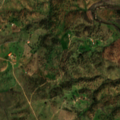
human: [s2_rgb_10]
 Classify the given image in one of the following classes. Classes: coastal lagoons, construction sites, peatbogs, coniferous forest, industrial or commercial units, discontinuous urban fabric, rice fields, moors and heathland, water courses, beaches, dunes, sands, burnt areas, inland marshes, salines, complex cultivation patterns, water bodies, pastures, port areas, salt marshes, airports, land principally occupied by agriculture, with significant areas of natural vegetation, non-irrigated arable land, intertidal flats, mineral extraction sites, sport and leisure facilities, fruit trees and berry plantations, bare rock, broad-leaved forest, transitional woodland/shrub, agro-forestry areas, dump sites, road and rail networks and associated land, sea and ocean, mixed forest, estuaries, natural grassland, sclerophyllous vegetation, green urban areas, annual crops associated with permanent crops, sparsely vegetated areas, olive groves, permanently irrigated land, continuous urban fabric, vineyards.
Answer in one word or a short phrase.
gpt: pastures, agro-forestry areas, transitional woodland/shrub